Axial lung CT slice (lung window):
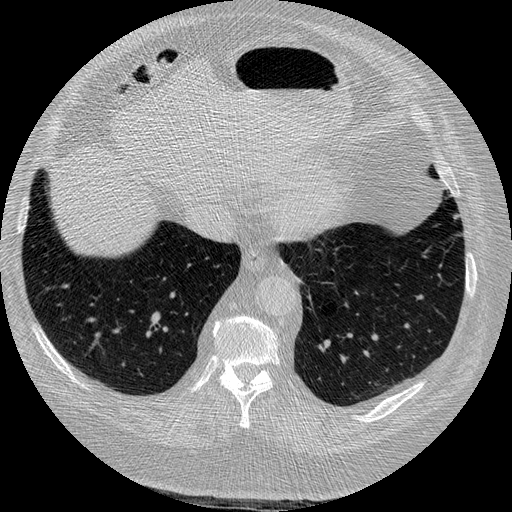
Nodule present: yes
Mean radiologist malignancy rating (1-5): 2.5